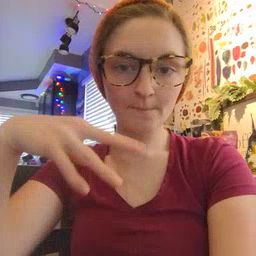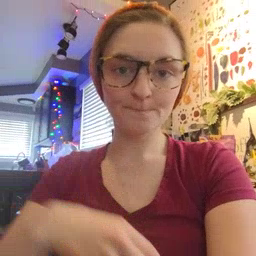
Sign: drop